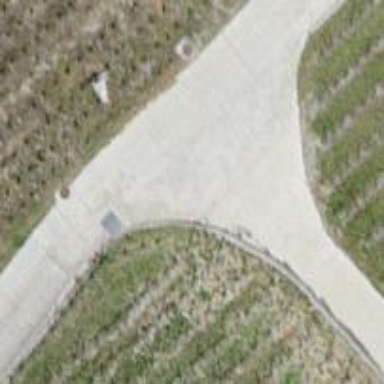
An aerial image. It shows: Well-maintained track road of grade 1.